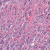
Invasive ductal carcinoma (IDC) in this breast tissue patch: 1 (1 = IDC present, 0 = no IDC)